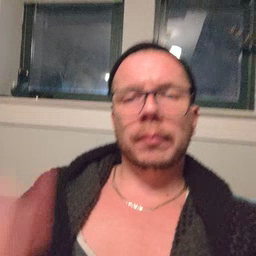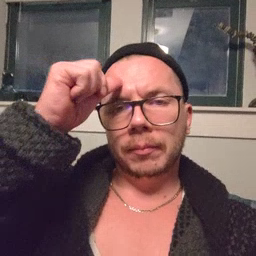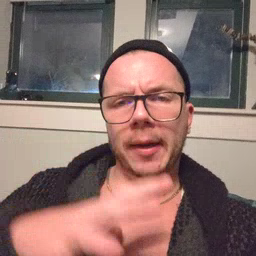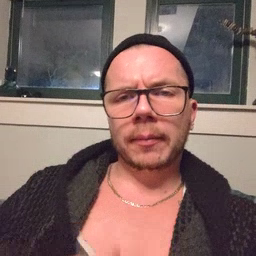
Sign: man